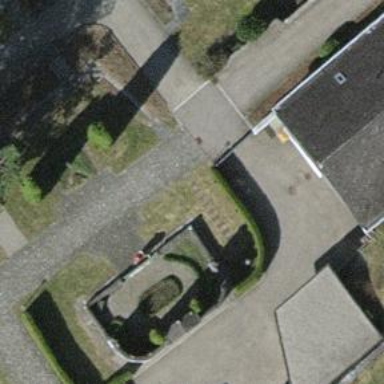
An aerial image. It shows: Gate.